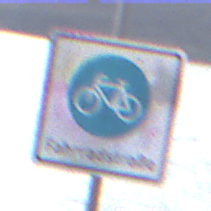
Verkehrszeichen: BeginnFahrradstrasse
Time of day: SunriseSunset
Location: Outdoor (RoadRail)
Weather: PartlyCloudy
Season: NotSpecified
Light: Natural